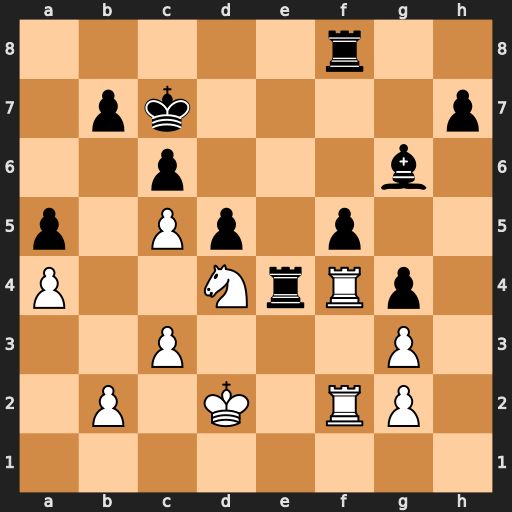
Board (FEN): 5r2/1pk4p/2p3b1/p1Pp1p2/P2NrRp1/2P3P1/1P1K1RP1/8
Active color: w
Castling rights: -
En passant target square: -
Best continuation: Rxe4 dxe4 Ne6+ Kc8 Nxf8